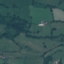
Label: Pasture